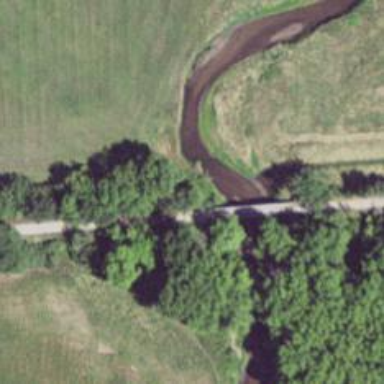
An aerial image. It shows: Abandoned railway bridge.